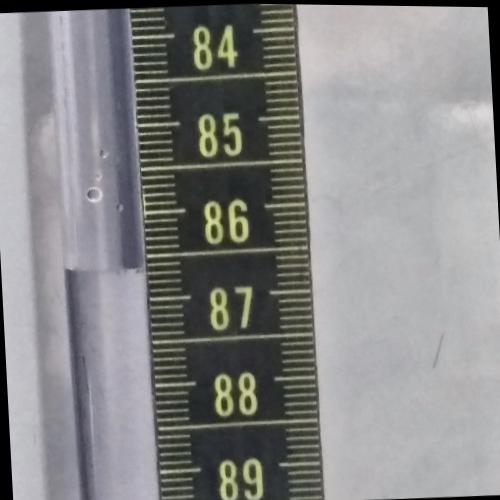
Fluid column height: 86.6 cm